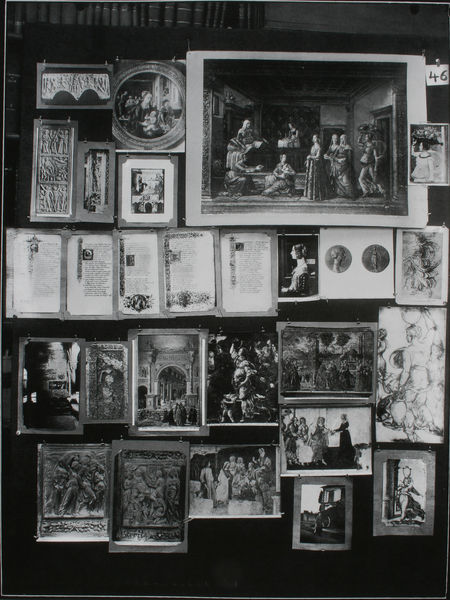
Titel: Der Bilderatlas Mnemosyne - Tafel 46
Künstler: Aby Warburg
Standort: London
Institution: Warburg Institute ©
Schlagwörter: blätter, dunkel, gemälde, frauen, menschen, mädchen, ausschnitt, frau, grau, profil, schwarz, weiss, zeichnung, zimmer, ansammlung, regal, wand, rahmen, portrait, porträt, kirche, spitzen, kreis, rund, relief, schrift, bilder, bilderrahmen, bücher, fotos, formen, weis, rand, figuren, tafel, karten, collage, foto, fotografie, auslage, hängen, antike, buch, münchen, seil, schwarz-weiß, künstler, seite, text, schriften, vermeer, portraits, vitrine, altar, kollage, buchseite, buhc, photo, ausstellung, seiten, antik, bibliothek, regale, sammlung, gerahmt, maria, reliefs, buchseiten, madonna, welt, szenen, schwar, texte, objekte, münze, drucke, mischung, bord, zeichnungen, miniaturen, schwrz, pathos, medaillons, übersicht, geographie, ikonographie, münzen, buchmalerei, atlas, behang, montage, fotografien, stellwand, photos, postkarten, stecknadel, warburg, bucher, zusammenstellung, fotographien, klemmen, aby warburg, aby, kunstgeschichte, bilderatlas, mnemosyne, reproduktionen, der bilderatlas mnemosyne, bildatlas, mnemosyne atlas, tafel 46, diverses, mnemnosyne, urkunden, angeheftet, fruaen, bildertlas, photogalerie, bildersammlung, gemälden, 46, prints, bulder